Field crop: maize
Growth stage: 1
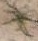
Species: salsola